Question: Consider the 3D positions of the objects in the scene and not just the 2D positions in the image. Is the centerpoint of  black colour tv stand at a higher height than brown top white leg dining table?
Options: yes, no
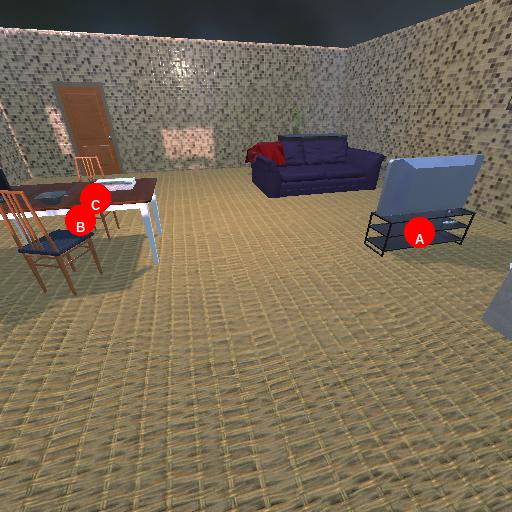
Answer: yes